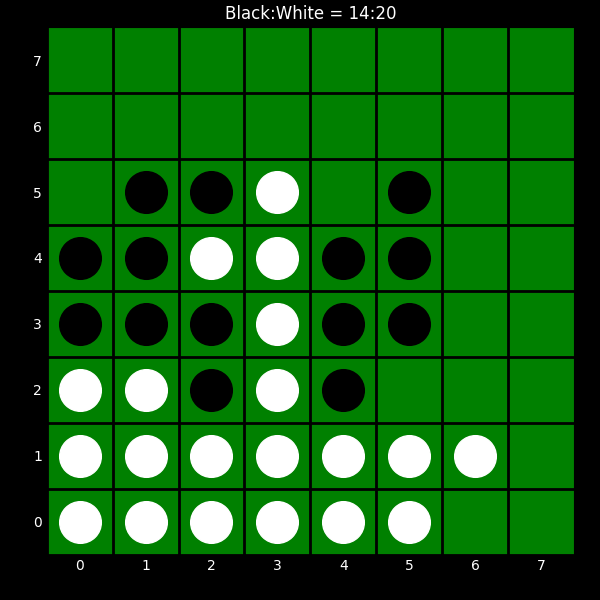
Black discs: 14
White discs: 20